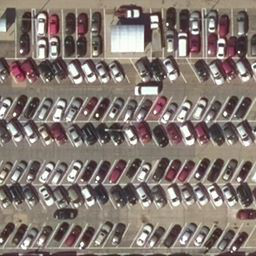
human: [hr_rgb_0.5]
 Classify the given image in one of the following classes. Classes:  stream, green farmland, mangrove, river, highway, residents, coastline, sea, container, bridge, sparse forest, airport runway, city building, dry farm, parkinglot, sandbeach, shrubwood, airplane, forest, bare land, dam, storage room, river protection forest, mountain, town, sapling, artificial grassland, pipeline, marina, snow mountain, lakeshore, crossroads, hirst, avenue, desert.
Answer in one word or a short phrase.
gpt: parkinglot